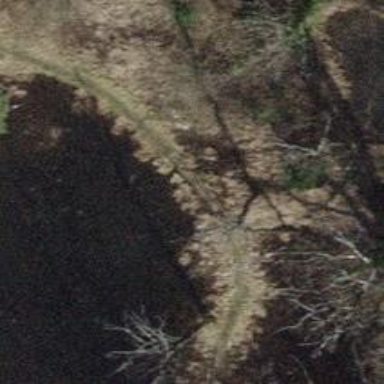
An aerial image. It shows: Boardwalk bridge over path.